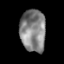
Tissue: lung
Cell type: Epithelial cells
Senescence score: 0.1551
Nuclear area (px): 1051
Mean DAPI intensity: 132.416